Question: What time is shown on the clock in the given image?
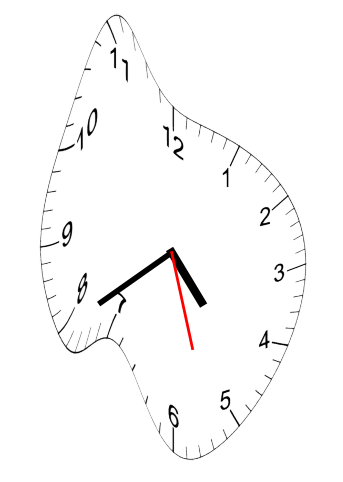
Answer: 04:39:27